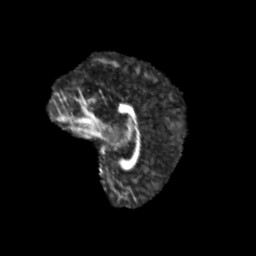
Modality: FA
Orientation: sagittal
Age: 13
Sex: female
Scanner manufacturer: siemens
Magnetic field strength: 3 T
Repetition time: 3.8 s
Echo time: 0.07 s